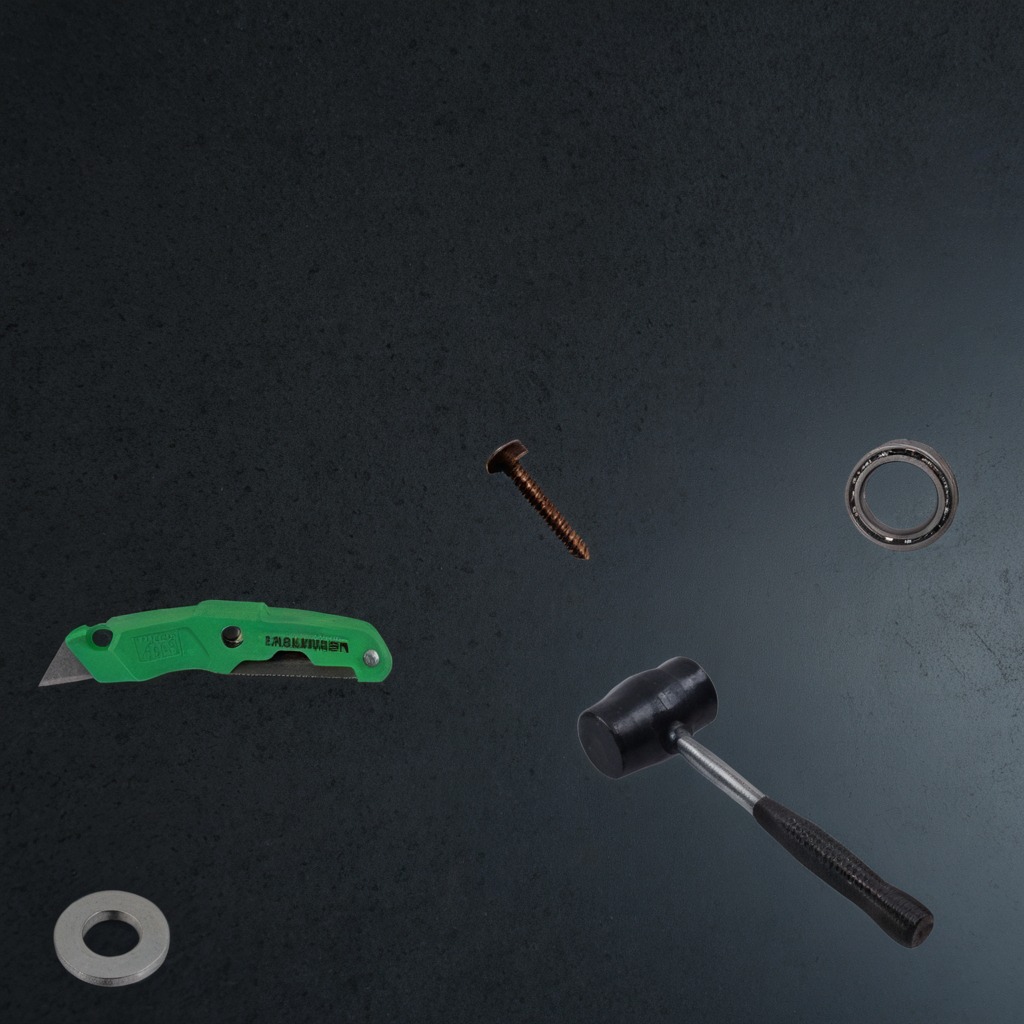
A ball bearing, a utility knife, a flat metal washer, a metal machine screw, and a hammer are lying on the clean granite table inside a workshop at night.